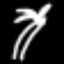
Label: palm tree